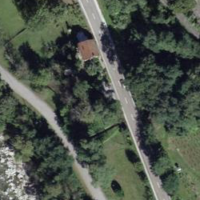
EUNIS habitat code: 41
Species observed at this site:
Impatiens balfourii